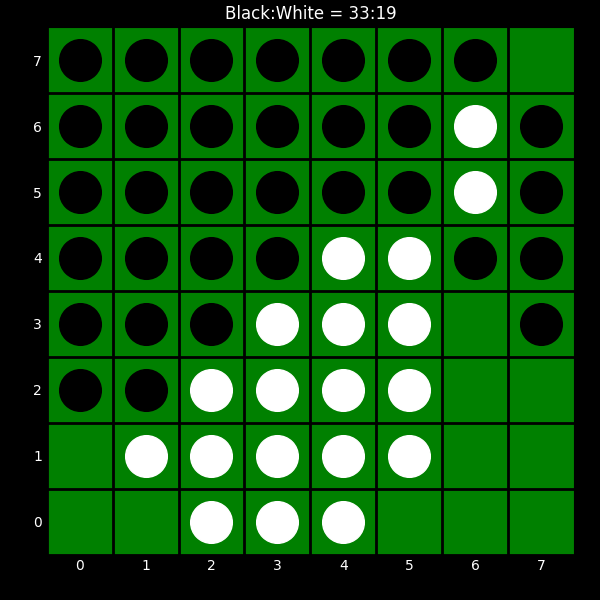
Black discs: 33
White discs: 19